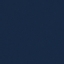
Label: SeaLake